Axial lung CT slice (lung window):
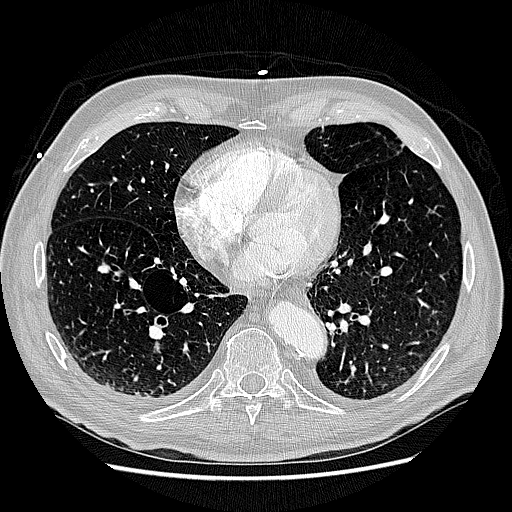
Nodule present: no